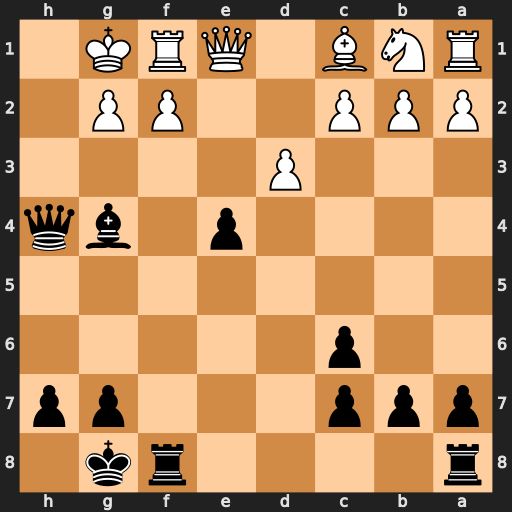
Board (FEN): r4rk1/ppp3pp/2p5/8/4p1bq/3P4/PPP2PP1/RNB1QRK1
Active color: b
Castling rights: -
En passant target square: -
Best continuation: Bf3 Qxe4 Bxe4